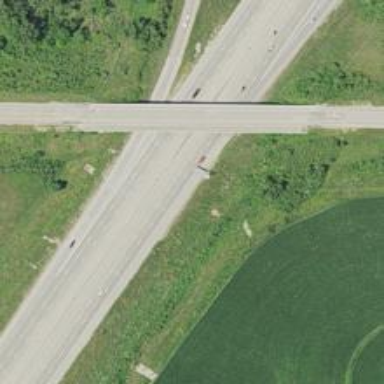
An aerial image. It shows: Motorway junction.